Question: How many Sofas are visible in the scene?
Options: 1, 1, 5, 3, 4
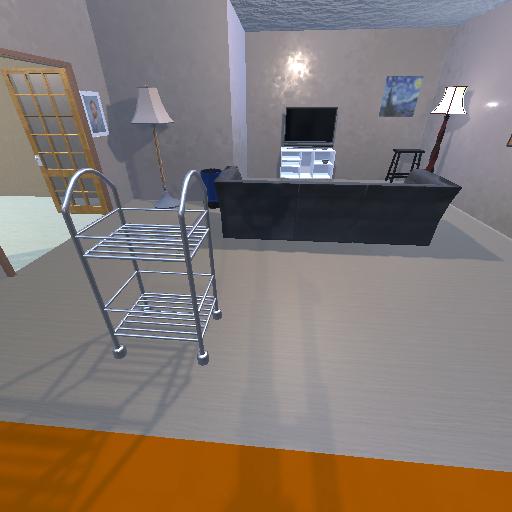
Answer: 1